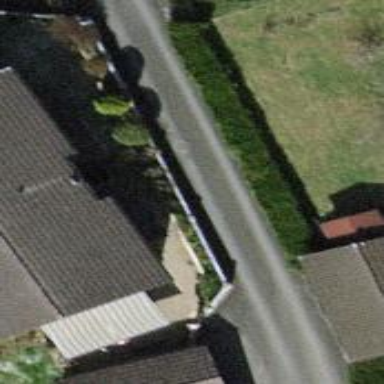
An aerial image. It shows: Asphalt road in residential area.